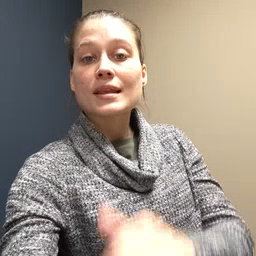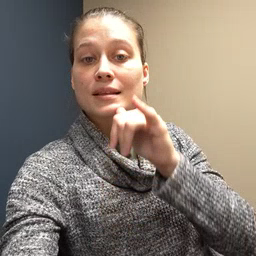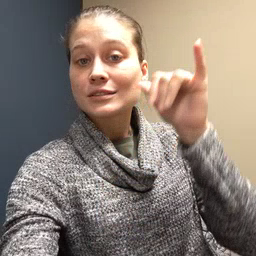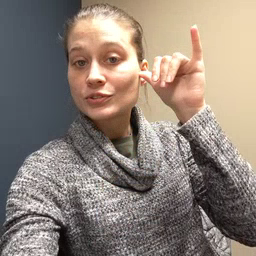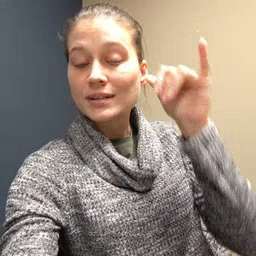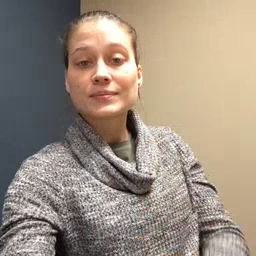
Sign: yesterday